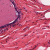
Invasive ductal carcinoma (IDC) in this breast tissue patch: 0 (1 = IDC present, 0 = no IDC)